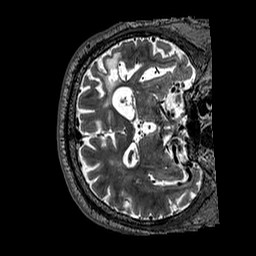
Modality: T2w
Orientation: axial
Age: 75
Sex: male
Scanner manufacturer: siemens
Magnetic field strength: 3 T
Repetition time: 3.2 s
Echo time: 0.567 s